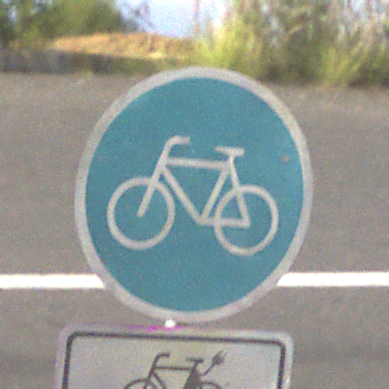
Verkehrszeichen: Radweg
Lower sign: EinspurigeFahrzeugeFrei6
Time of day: MorningAfternoon
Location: Outdoor (RoadRail)
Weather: PartlyCloudy
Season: NotSpecified
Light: Natural